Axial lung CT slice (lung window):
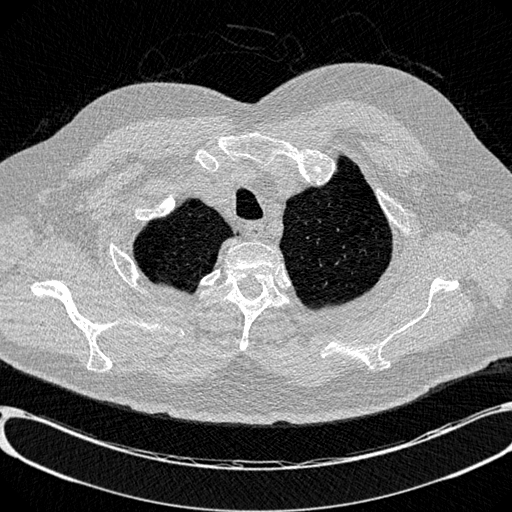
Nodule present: no